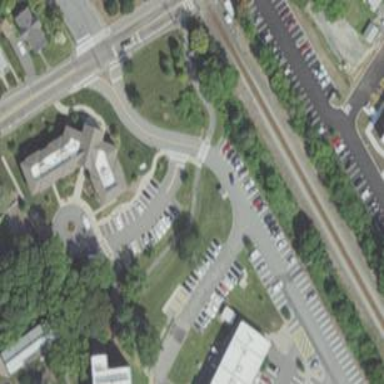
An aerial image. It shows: Parking space is available.